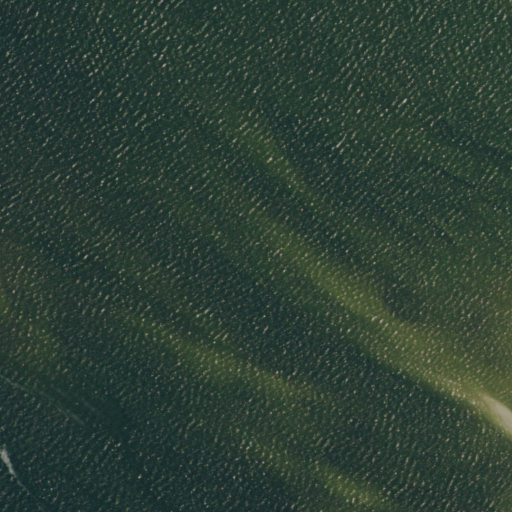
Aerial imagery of island in New Jersey named Skeleton Hill Island containing open water and herbaceous wetlands